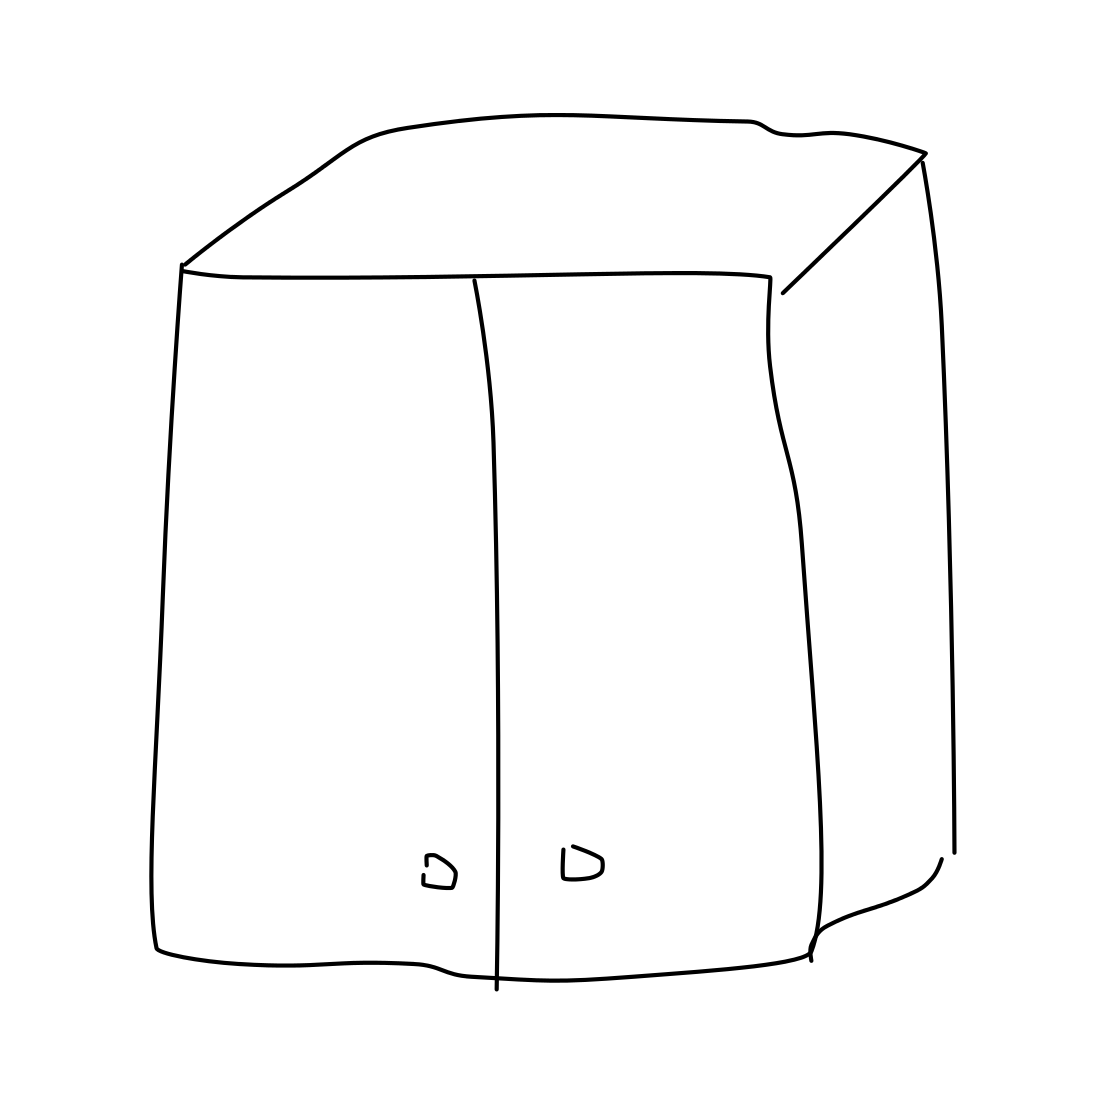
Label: cabinet